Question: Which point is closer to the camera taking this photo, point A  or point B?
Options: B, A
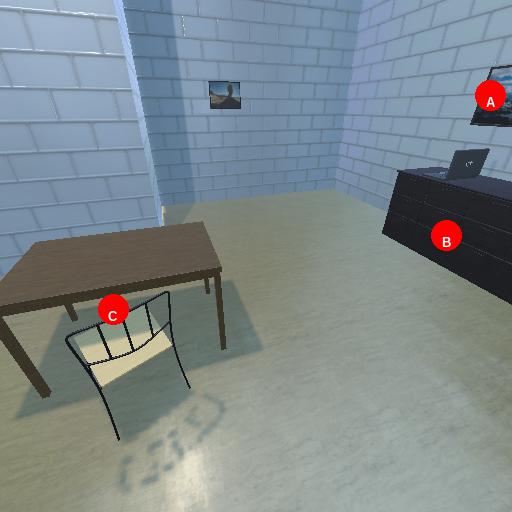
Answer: B